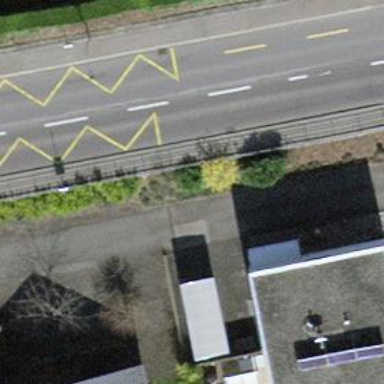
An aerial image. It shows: Platform for public transport is situated by the road.